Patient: sex M, age 30
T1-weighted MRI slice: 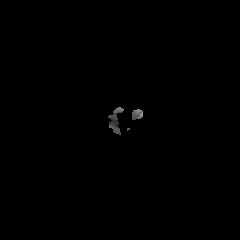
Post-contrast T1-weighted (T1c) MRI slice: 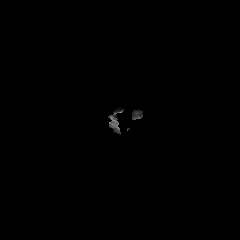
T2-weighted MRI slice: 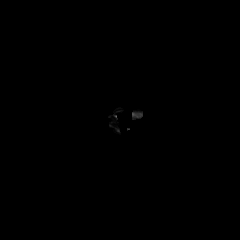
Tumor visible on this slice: no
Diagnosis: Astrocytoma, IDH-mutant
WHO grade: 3